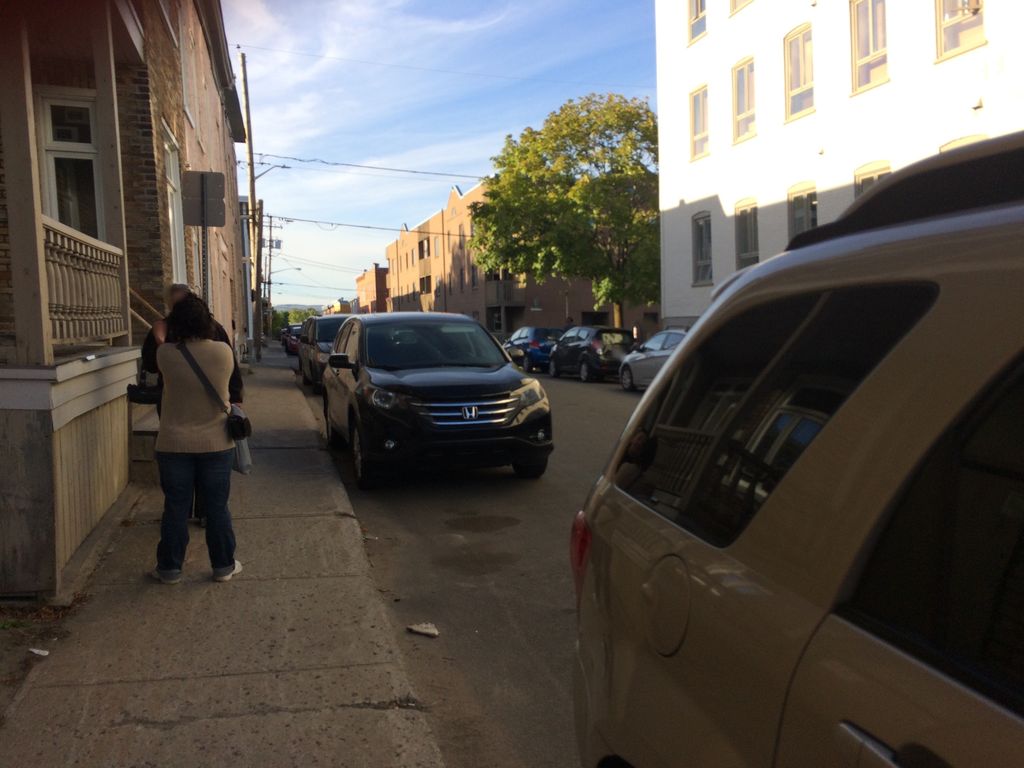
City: quebec_city